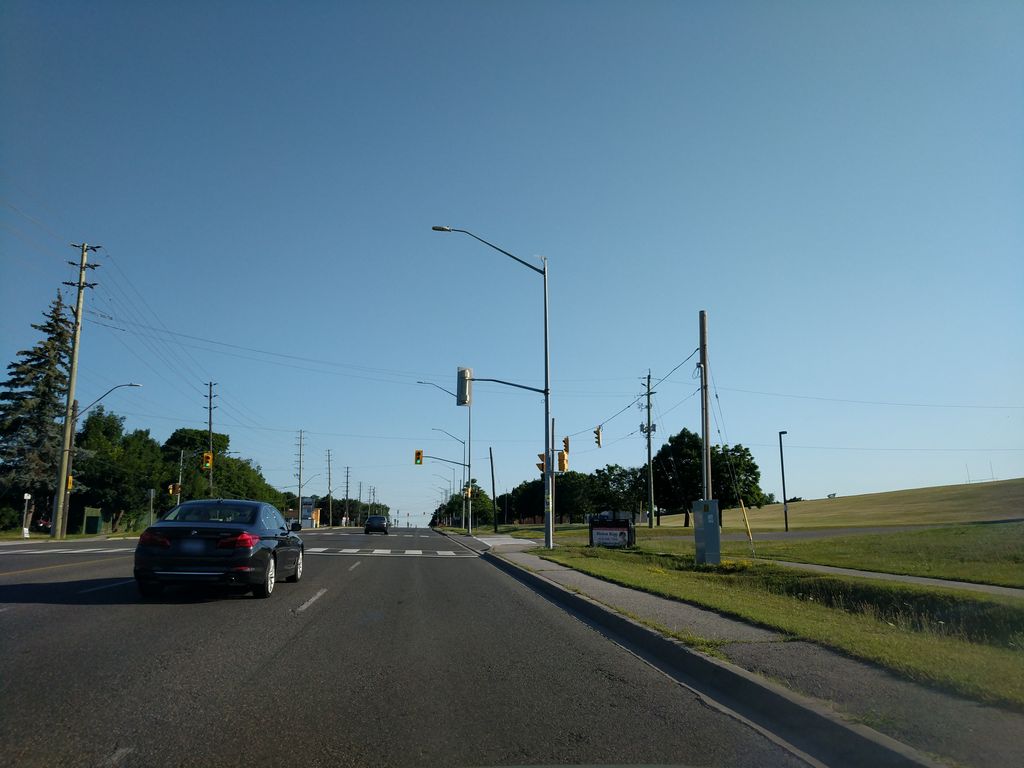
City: toronto